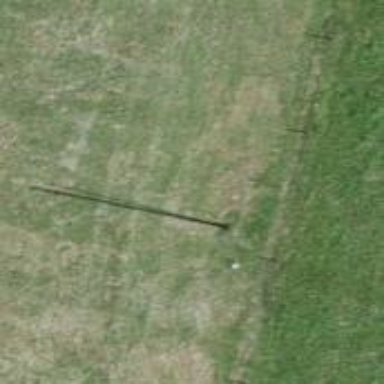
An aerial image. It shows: Power pole.